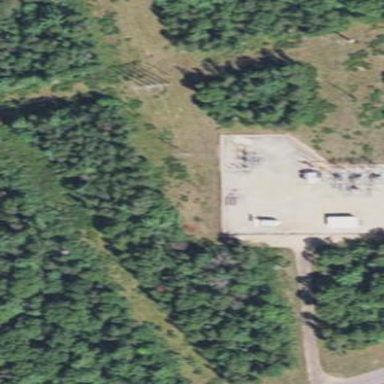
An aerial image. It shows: Outdoor distribution power substation.